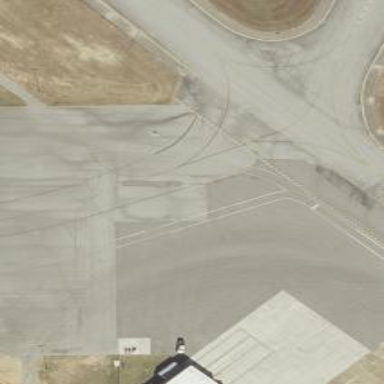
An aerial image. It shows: Image of taxiway at airport.